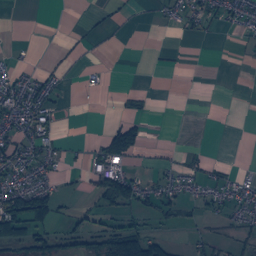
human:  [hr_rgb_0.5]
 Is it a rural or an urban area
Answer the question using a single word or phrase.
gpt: rural

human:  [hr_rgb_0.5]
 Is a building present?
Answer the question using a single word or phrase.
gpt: yes

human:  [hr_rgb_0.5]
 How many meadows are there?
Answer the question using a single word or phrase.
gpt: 12

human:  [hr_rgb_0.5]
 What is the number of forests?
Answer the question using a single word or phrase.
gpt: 33

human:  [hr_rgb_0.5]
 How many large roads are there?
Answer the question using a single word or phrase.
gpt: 0

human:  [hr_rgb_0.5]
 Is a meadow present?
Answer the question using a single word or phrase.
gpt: yes

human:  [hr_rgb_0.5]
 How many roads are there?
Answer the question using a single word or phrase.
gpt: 60

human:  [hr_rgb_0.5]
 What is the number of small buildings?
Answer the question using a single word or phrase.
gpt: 8

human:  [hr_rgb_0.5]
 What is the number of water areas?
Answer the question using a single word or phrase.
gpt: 10

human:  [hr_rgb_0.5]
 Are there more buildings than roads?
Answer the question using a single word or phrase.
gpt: no

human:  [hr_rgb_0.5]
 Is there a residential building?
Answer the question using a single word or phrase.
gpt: yes

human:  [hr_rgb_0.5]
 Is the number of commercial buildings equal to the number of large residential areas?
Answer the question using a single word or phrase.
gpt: no

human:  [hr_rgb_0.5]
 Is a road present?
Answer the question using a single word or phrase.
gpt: yes

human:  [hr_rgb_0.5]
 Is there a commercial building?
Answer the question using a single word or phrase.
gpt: no

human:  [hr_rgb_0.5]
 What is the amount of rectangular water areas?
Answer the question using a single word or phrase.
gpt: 5

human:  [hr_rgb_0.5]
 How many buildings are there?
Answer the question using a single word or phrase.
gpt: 8

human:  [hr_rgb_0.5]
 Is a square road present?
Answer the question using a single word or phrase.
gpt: no

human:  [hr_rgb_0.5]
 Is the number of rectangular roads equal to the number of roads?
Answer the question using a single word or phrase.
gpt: no

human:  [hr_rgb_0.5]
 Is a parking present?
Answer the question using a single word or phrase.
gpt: yes

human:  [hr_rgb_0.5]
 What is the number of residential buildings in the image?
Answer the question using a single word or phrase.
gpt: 8

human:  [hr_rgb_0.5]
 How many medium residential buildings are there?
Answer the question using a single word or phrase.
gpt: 0

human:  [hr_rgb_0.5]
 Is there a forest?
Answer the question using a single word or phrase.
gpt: yes

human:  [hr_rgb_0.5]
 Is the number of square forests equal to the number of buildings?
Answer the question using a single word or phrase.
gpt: no

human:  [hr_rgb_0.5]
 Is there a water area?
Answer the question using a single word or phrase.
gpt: yes

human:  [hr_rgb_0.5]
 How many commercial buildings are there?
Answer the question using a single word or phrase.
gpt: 0

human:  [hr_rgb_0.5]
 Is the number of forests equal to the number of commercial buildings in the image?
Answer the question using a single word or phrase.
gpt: no

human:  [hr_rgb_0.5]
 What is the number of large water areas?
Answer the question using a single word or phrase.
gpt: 1

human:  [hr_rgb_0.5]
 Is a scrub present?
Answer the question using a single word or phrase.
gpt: yes

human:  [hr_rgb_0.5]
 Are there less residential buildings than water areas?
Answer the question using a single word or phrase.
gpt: yes

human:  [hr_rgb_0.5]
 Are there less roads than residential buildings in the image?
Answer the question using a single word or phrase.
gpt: no

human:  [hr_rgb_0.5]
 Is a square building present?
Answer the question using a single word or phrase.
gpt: no

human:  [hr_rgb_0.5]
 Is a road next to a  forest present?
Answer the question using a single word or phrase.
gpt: yes

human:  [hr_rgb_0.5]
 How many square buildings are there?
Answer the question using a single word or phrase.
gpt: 0

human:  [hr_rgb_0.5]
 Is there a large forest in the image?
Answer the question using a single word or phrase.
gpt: yes

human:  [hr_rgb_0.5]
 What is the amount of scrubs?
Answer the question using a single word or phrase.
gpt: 16

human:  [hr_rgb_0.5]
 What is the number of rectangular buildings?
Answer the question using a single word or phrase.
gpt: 5

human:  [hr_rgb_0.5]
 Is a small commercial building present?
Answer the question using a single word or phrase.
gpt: no

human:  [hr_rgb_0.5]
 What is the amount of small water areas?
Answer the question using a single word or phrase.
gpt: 9

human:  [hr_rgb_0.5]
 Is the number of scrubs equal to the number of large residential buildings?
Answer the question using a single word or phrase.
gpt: no

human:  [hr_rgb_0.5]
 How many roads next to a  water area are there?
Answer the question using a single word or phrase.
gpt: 60

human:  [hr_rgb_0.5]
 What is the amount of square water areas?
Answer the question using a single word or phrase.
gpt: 5

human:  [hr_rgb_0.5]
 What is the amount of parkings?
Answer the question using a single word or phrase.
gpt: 6

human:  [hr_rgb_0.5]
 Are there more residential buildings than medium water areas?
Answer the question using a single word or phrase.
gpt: yes

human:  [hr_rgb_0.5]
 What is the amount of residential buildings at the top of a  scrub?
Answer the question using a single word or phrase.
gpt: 7

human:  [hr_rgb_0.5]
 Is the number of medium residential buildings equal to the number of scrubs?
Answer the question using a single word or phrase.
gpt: no

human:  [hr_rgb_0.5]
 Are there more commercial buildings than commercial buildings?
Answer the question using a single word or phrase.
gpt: no

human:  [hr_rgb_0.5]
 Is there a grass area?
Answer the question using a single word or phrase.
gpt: yes

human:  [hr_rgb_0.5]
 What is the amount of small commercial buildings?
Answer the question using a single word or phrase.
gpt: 0

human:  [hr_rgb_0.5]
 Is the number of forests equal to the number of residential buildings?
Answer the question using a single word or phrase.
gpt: no

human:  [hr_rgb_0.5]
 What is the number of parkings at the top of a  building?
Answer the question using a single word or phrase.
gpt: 6

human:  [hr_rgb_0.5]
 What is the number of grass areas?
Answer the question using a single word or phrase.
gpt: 12

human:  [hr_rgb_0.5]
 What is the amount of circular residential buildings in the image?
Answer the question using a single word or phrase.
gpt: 0

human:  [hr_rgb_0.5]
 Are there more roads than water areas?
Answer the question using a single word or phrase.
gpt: yes

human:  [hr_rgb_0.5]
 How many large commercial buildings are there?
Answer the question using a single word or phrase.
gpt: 0

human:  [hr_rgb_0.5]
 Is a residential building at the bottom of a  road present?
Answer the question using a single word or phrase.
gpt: yes

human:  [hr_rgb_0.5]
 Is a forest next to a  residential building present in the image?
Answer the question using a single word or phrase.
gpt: yes

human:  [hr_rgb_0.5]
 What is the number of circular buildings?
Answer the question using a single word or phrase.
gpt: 0

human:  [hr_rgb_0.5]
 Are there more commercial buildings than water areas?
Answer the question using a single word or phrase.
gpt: no

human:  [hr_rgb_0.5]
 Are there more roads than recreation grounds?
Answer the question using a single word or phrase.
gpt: yes

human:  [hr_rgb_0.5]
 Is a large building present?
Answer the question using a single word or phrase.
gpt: no

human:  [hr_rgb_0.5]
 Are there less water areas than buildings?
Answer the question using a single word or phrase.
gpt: no

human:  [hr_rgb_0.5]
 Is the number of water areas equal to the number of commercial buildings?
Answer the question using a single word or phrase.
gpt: no

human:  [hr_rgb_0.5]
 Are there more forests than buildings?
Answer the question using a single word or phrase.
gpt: yes

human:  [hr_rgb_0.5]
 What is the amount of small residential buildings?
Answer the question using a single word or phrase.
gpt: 8